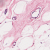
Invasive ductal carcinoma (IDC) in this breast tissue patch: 0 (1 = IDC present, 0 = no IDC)